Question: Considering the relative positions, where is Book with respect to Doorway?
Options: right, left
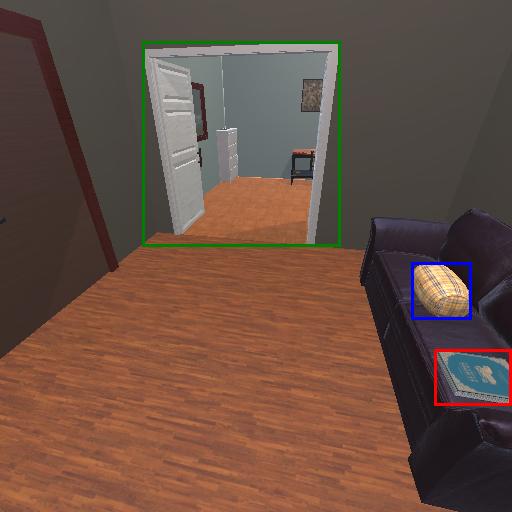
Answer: right